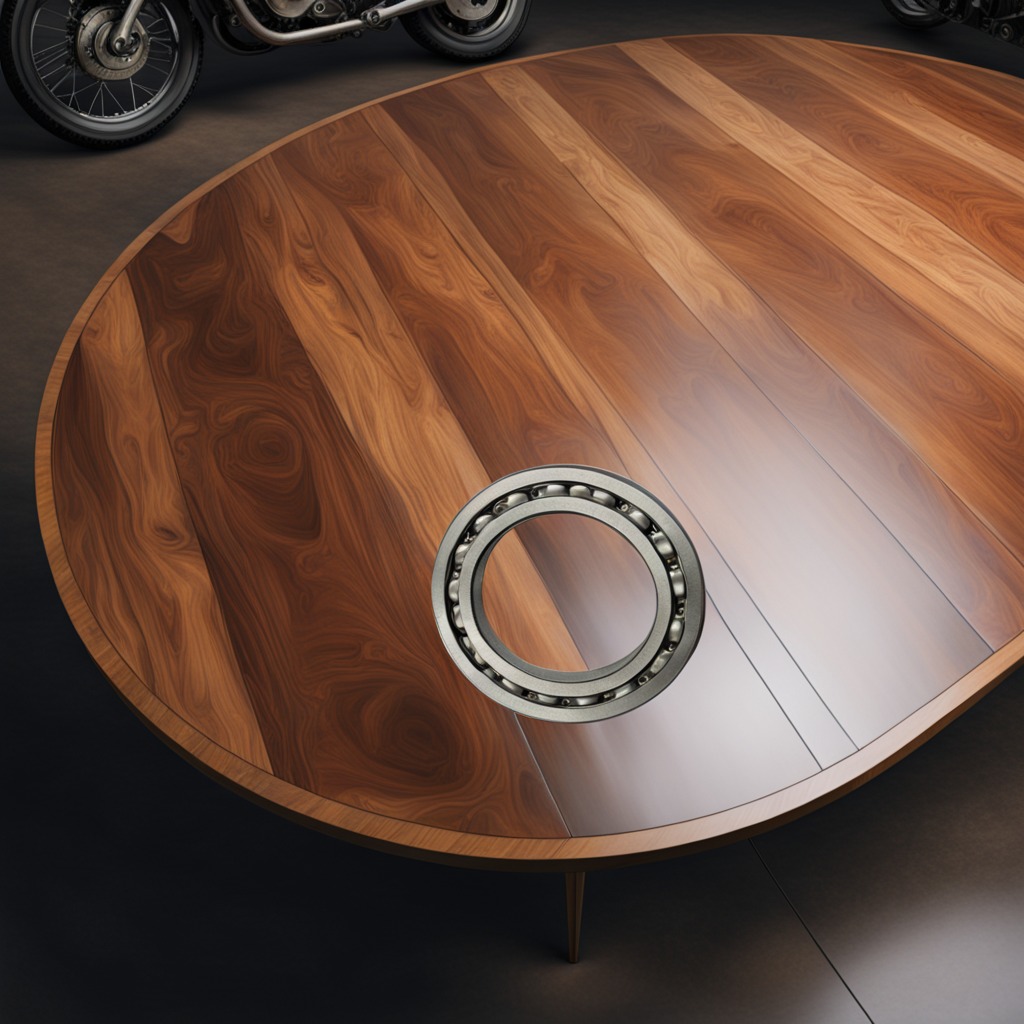
A metal ball bearing lies on the wooden table in the vintage motorcycle garage.